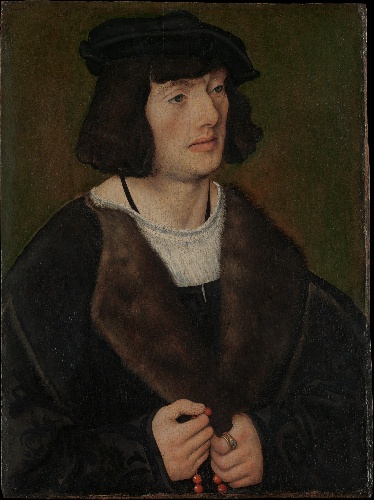
Title: Portrait of a Man with a Rosary
Artist: Lucas Cranach the Elder
Artist bio: German, Kronach 1472–1553 Weimar
Date: ca. 1508
Object type: Painting
Classification: Paintings
Medium: Oil on oak
Dimensions: 18 3/4 x 13 7/8 in. (47.6 x 35.2cm)
Department: European Paintings
Credit line: H. O. Havemeyer Collection, Bequest of Mrs. H. O. Havemeyer, 1929
Accession year: 1929
Repository: Metropolitan Museum of Art, New York, NY
Tags: Men|Portraits|Rosaries